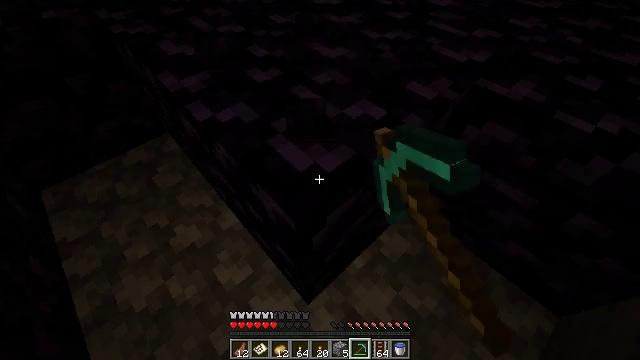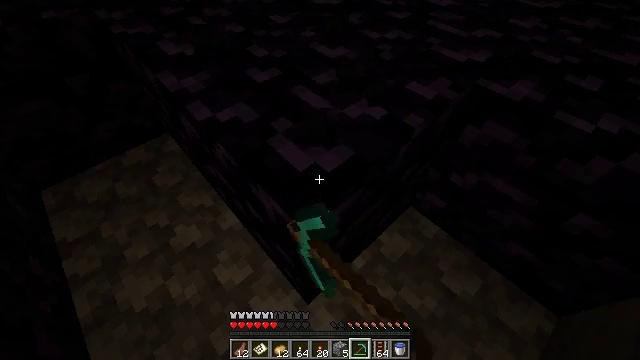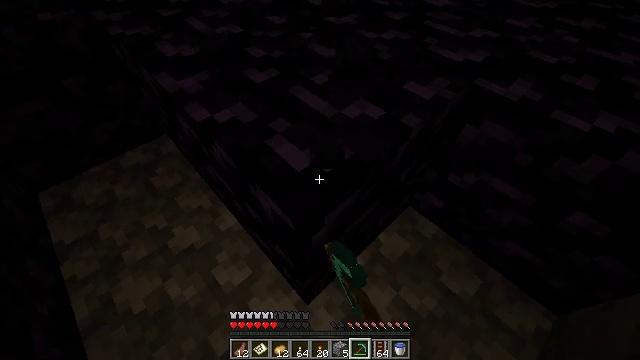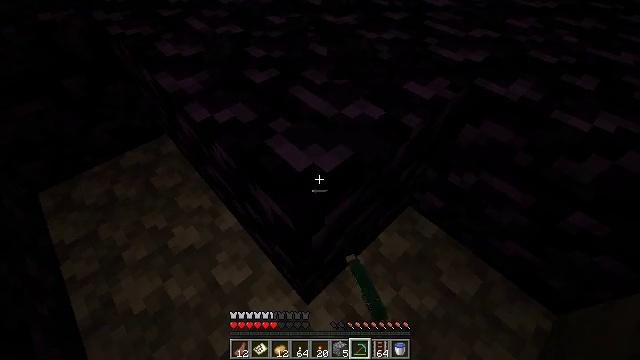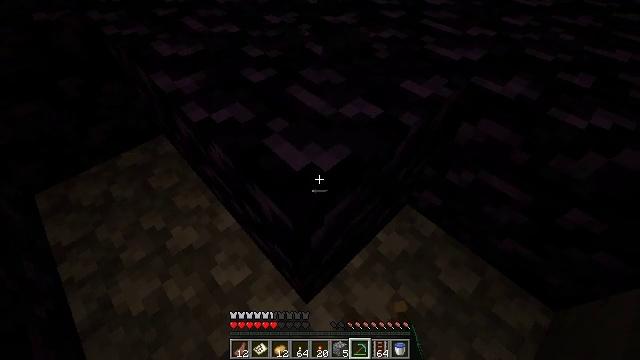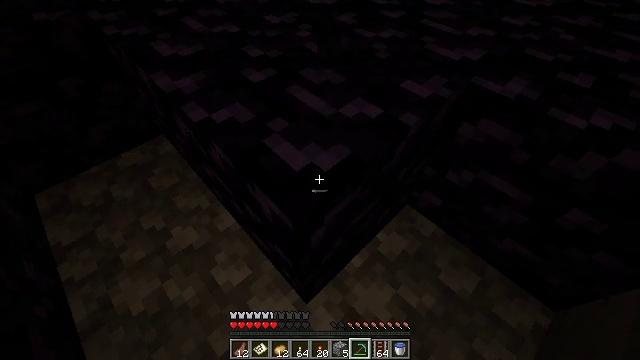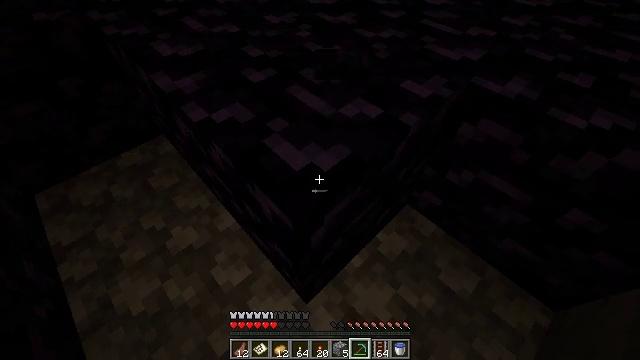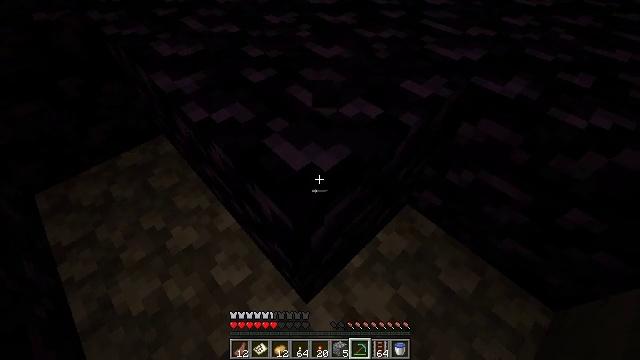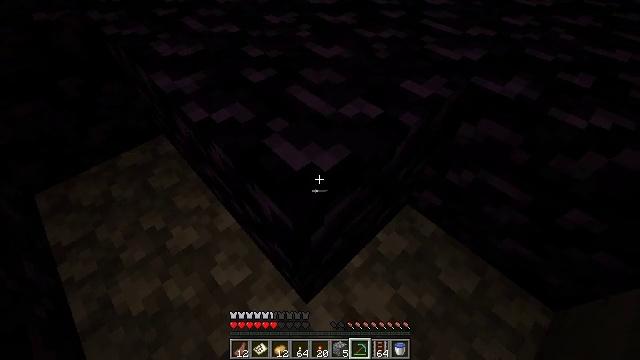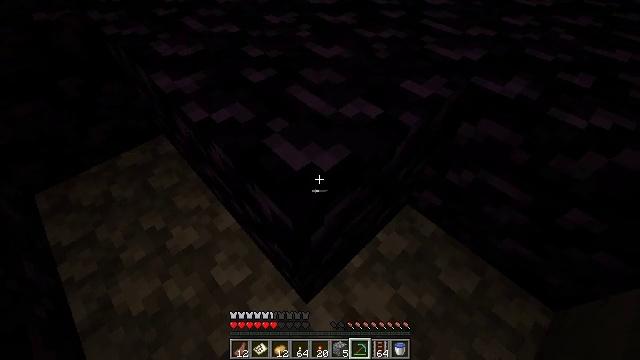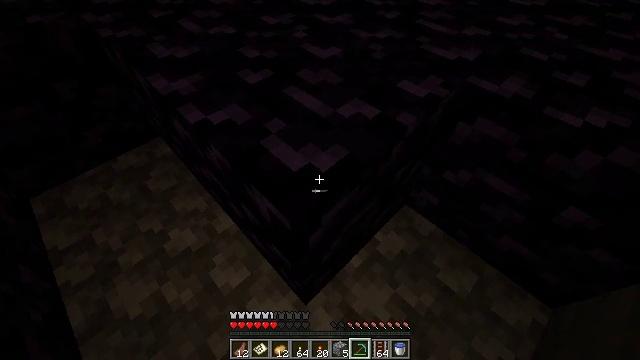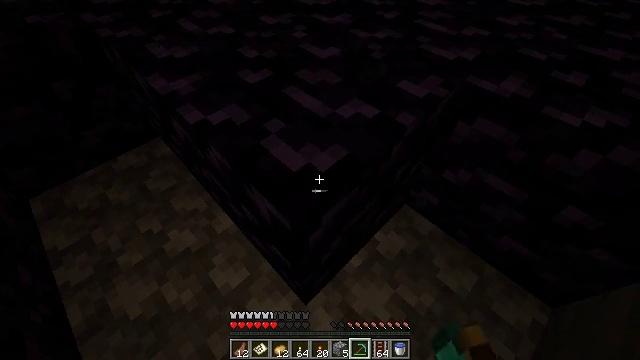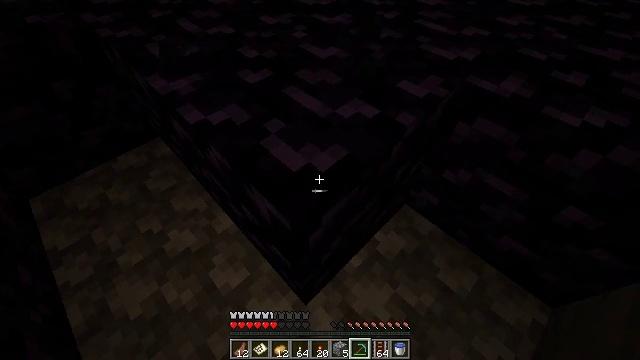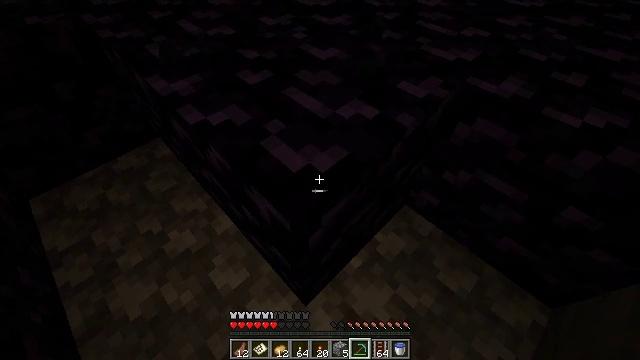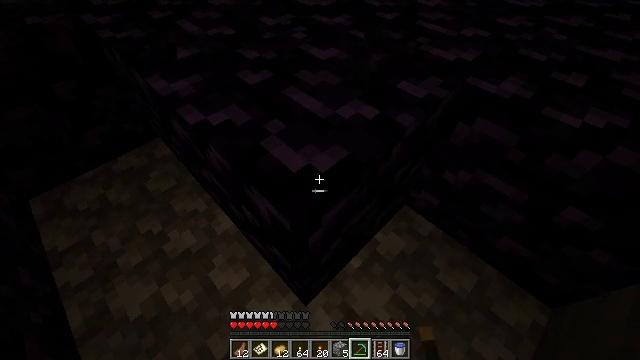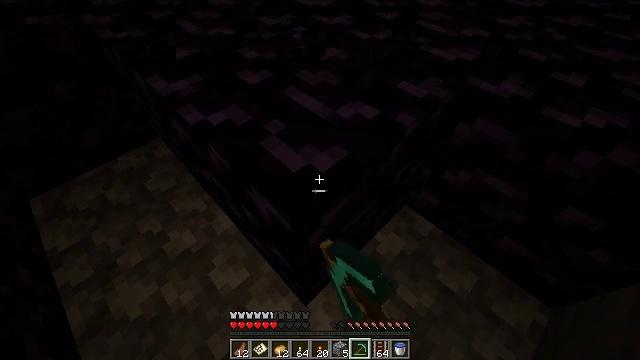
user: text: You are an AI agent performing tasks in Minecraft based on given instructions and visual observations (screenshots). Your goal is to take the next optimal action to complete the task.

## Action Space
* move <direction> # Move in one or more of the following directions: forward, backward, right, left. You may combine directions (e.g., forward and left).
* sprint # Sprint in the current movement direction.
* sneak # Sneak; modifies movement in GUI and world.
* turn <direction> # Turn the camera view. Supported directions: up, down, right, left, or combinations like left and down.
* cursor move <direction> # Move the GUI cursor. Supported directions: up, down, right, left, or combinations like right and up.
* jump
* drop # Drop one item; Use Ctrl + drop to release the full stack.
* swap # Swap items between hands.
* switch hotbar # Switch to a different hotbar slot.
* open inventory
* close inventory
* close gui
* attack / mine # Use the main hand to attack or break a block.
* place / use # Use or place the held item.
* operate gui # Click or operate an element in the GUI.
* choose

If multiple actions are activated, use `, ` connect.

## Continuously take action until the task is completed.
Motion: motion action
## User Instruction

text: Mine the tough obsidian.
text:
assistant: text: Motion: attack / mine
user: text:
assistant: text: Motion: attack / mine
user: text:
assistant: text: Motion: no_op
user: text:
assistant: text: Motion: no_op
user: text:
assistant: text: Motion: no_op
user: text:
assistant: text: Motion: no_op
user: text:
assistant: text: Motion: no_op
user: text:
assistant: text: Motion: no_op
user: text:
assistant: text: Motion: no_op
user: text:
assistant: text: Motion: attack / mine
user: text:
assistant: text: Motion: attack / mine
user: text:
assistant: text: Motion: attack / mine
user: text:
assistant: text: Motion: attack / mine
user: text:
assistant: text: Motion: attack / mine
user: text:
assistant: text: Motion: attack / mine
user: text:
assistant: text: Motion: attack / mine
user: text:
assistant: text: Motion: attack / mine
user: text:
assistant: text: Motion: attack / mine
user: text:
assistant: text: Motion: attack / mine
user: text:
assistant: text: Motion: attack / mine
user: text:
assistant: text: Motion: attack / mine
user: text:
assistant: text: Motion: attack / mine
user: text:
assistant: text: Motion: attack / mine
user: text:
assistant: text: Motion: attack / mine
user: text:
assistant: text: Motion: attack / mine
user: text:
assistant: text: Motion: attack / mine
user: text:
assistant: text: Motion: attack / mine
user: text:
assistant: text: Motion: attack / mine
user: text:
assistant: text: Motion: attack / mine
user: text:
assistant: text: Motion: attack / mine